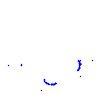
Particle: proton